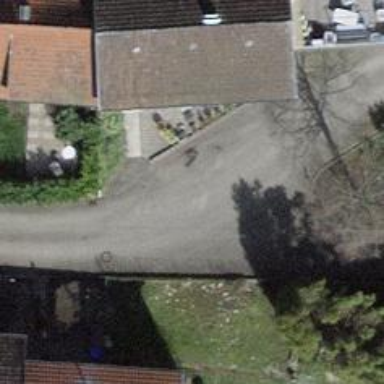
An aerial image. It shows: Residential road with sett surface.